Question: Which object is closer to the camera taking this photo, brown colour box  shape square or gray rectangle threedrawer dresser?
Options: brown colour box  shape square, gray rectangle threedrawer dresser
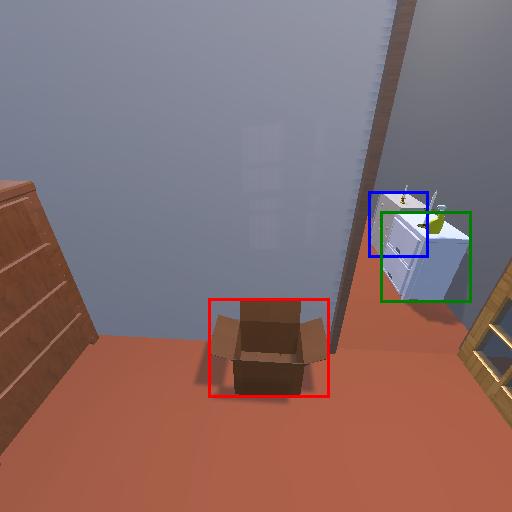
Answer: brown colour box  shape square